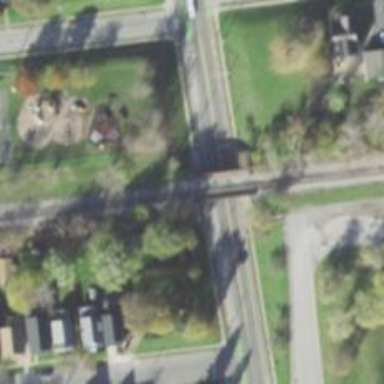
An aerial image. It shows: Railway bridge leading to rail yard.